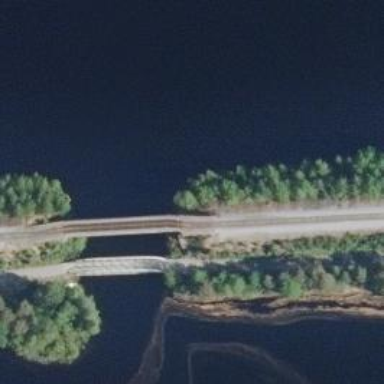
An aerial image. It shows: Bridge carrying railway with B1 track class.